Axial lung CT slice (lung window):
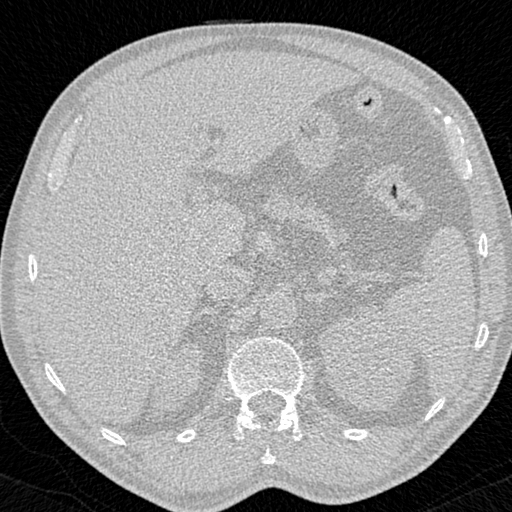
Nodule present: no